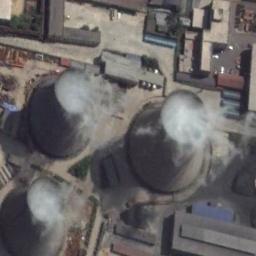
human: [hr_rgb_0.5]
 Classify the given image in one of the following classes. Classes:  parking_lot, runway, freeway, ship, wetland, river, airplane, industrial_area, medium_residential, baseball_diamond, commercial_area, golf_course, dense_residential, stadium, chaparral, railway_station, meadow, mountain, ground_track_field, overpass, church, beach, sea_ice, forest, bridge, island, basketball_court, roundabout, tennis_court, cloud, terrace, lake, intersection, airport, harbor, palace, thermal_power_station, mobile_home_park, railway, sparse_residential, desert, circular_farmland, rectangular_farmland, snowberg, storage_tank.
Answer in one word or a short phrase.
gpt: thermal_power_station